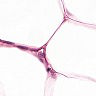
Metastatic tissue present: no